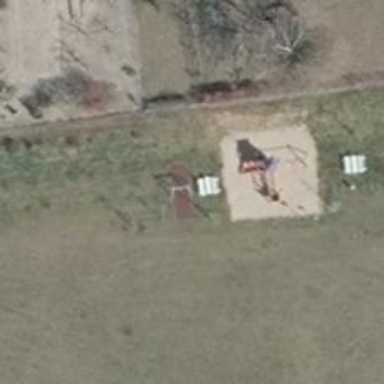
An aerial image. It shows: Playground featuring swings.